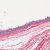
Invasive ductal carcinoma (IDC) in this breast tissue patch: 0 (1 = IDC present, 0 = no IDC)